Question: I have a side bar that is not displaying correctly because the woocommerce pages width are too wide. I have been trying to find out how to change the width of it so I can fit the side bar in for a few days now but cannot figure it out, mainly because I'm not sure which file to look in.
This is what it looks like

I have looked through a ton of the woocommerce code but just cannot figure out where the width is set for their pages.. any help would be hugely appreciated
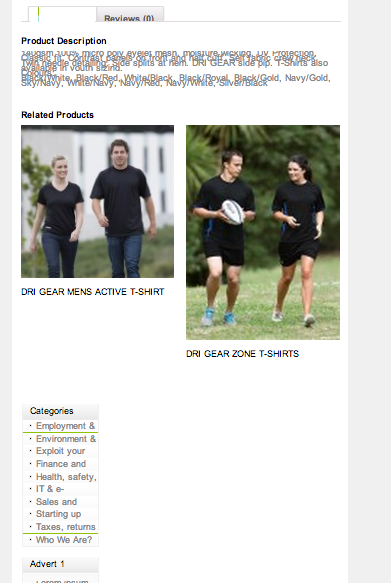
Answer: Try installing Firebug for Firefox. That way you can right-click on areas of your template and select "Inspect Element with Firebug".
You can play around with the CSS and on the right it will also tell you what CSS file and line so you can then modify the template.
From memory some of those woocommerce themes declare CSS in a sub-directory within the theme. But firebug should point you to the location of the file.
Hope this helps ;)